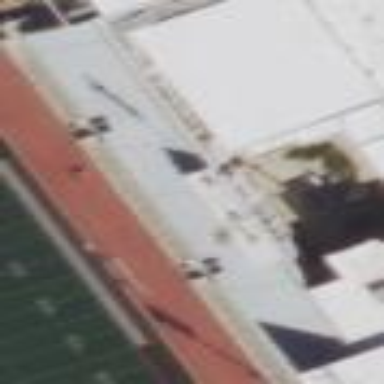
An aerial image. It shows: Bleachers on leisure land.